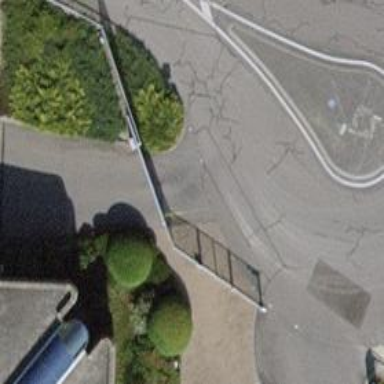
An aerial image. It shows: Gate.